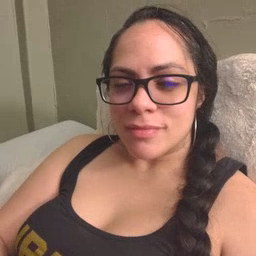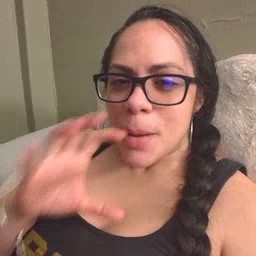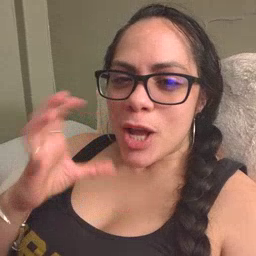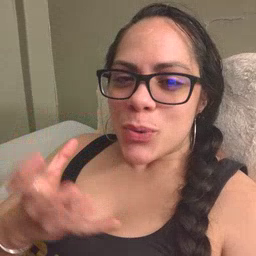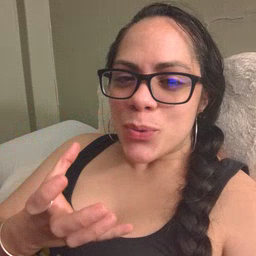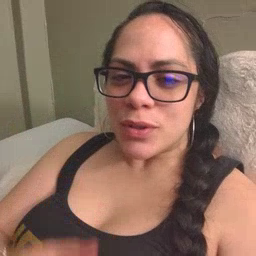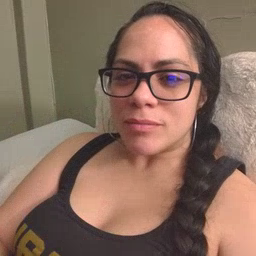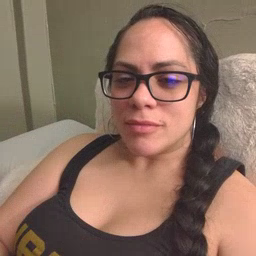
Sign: balloon